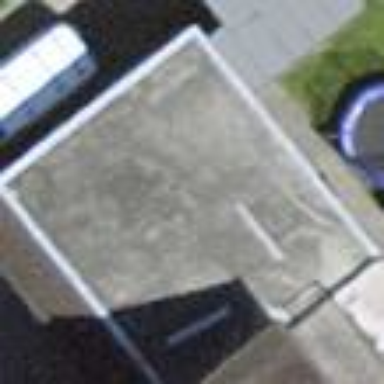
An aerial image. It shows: Garage building.